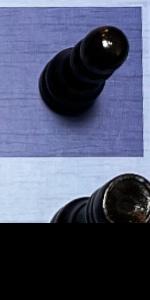
Label: Rook_Black